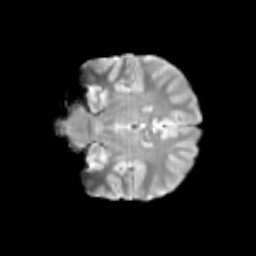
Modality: T2w
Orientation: coronal
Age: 11
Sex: male
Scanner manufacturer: siemens
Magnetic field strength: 3 T
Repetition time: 3.8 s
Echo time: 0.07 s